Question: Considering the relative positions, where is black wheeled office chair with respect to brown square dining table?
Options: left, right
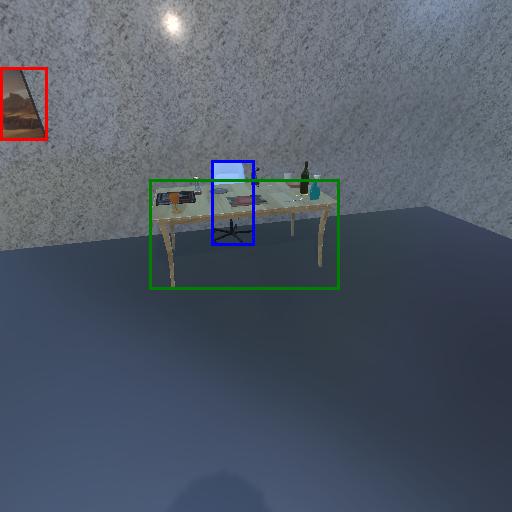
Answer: left